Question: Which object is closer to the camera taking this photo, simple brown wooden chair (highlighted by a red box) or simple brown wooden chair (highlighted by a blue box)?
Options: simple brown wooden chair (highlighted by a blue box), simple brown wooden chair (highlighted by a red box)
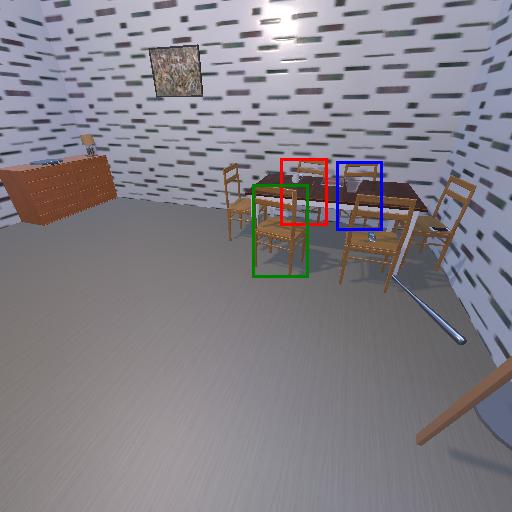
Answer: simple brown wooden chair (highlighted by a blue box)